Field crop: maize
Growth stage: 1
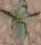
Species: datura